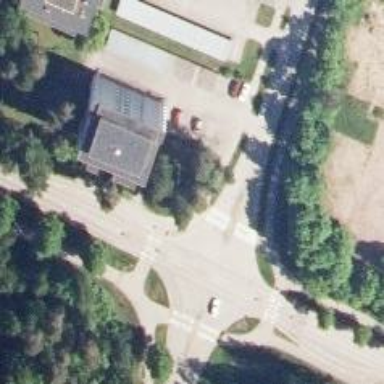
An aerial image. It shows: Marked road crossing with pedestrian island.